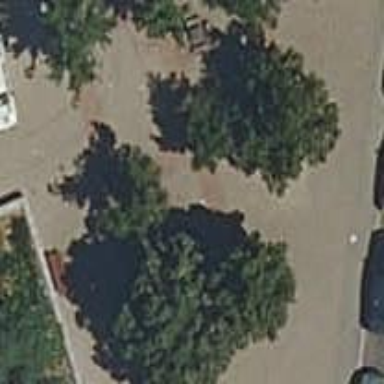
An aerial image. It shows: Picnic table located in leisure land area.